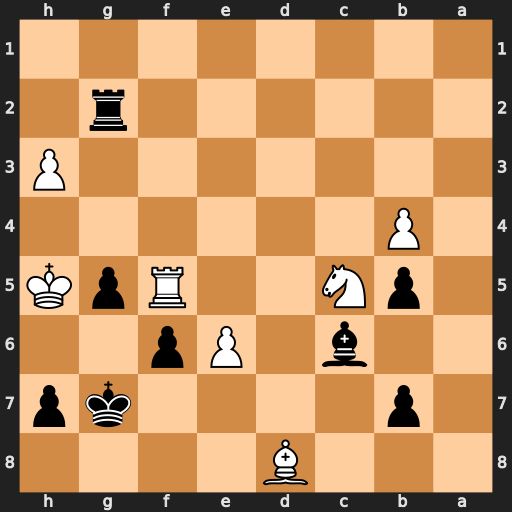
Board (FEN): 3B4/1p4kp/2b1Pp2/1pN2RpK/1P6/7P/6r1/8
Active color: b
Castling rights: -
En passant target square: -
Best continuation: Be8#